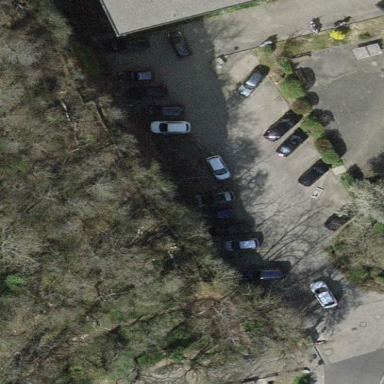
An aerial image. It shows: Street-side parking area.